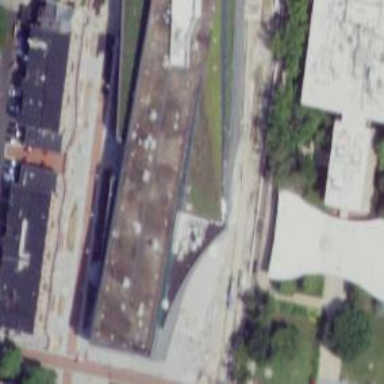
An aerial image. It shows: Library building.